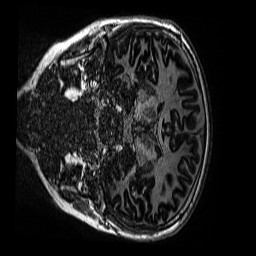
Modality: MP2RAGE
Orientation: coronal
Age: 12
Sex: male
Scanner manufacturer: siemens
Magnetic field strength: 3 T
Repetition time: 4 s
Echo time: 0.00299 s